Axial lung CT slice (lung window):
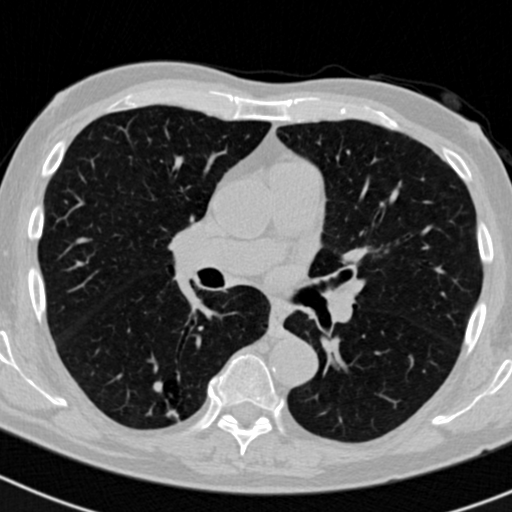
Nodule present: yes
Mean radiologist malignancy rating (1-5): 4.333